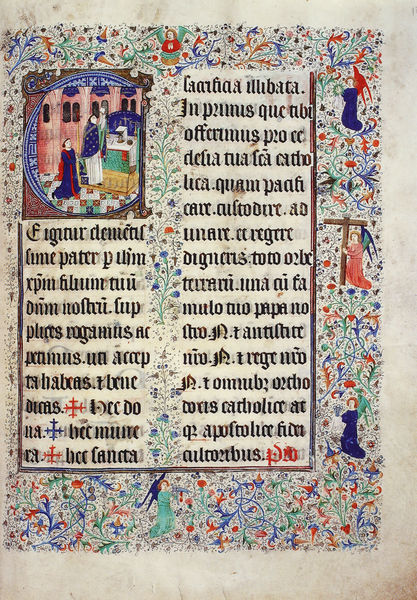
Titel: Meßbuch des Magdalenen Hospiz
Institution: Brügge, Grootseminarie
Schlagwörter: blau, flügel, blumen, bunt, rot, geschichte, rahmen, engel, ranken, schrift, rahmung, farben, figuren, verzierung, buch, kreuz, seite, illustration, initiale, hostie, messe, heiliger, miniatur, handschrift, georg, arabeske, latein, stifter, initial, buchmalerei, blocksatz, schrfit, stundenbuch, illumination, messfeier, c, cc, georgsmesse